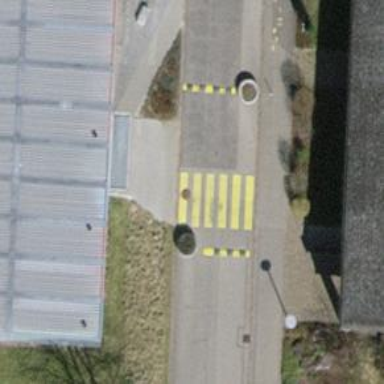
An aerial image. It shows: Bump for traffic calming.